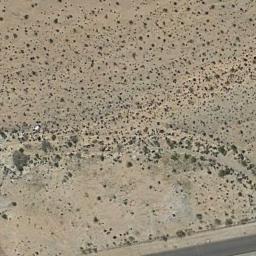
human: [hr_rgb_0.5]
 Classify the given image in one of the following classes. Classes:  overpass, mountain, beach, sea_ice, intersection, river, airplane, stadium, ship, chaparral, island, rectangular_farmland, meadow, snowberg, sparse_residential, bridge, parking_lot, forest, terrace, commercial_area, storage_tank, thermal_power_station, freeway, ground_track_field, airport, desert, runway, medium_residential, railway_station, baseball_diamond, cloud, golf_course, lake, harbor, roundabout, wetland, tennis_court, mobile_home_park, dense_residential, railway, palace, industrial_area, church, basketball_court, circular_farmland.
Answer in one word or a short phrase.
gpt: chaparral